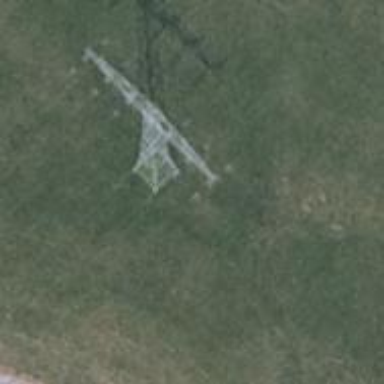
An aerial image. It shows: Power tower.